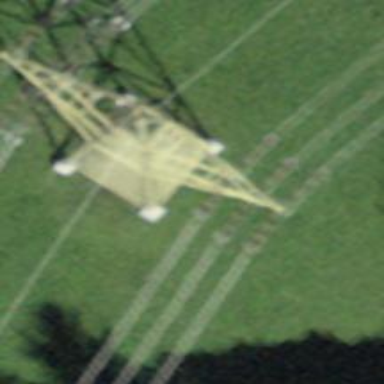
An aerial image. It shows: Power tower.